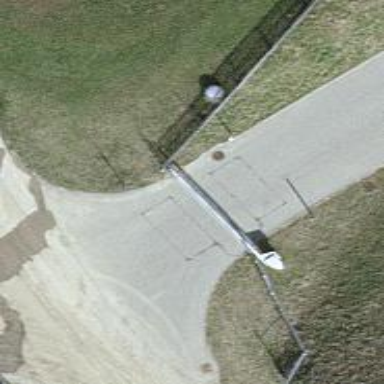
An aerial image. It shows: Lift gate barrier.